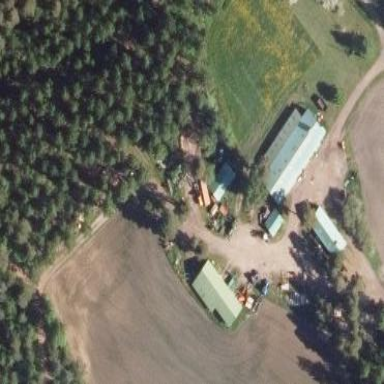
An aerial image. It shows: Farmyard area.